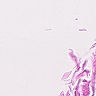
Metastatic tissue present: no